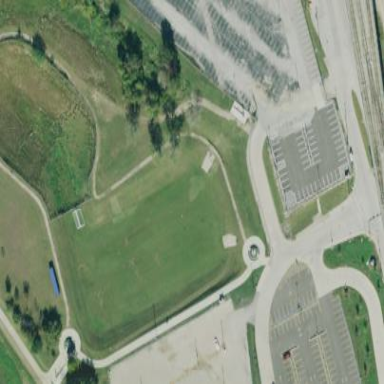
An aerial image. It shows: Soccer pitch for leisureland activities.